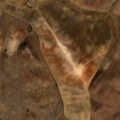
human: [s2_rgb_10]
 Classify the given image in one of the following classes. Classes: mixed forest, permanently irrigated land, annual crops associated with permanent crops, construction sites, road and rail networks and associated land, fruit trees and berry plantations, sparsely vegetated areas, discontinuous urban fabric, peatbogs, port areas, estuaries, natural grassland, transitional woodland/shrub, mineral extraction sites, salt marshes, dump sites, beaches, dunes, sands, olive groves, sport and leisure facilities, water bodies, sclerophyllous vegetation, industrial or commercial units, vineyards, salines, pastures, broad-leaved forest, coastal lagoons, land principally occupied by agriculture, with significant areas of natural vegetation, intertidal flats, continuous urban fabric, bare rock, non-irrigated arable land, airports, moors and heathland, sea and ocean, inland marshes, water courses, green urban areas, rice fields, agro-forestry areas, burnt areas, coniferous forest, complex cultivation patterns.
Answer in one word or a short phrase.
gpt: non-irrigated arable land, olive groves